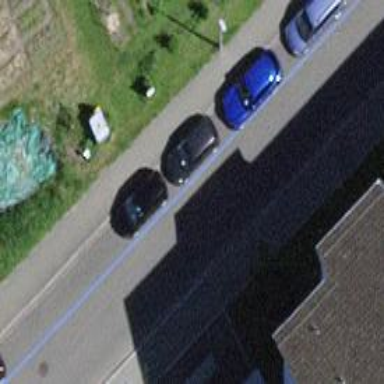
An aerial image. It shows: Living street with asphalt surface. It includes opposite cycleway.